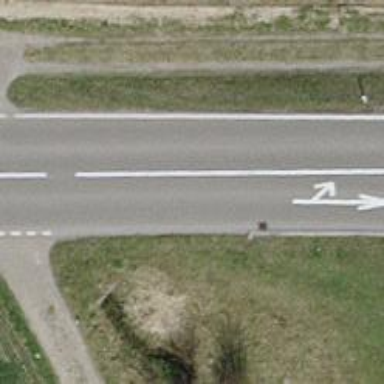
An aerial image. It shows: Secondary road with asphalt surface.